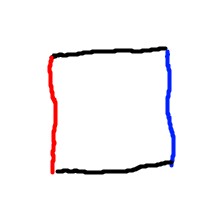
Shape: square